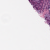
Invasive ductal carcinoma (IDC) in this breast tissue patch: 1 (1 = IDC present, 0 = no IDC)